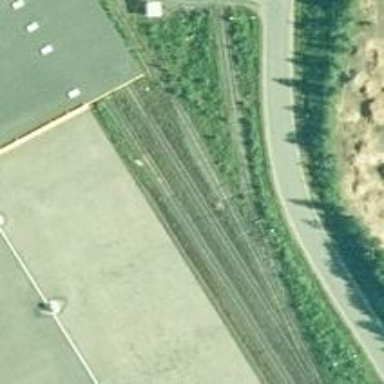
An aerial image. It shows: Wedge is used for the railway derail.